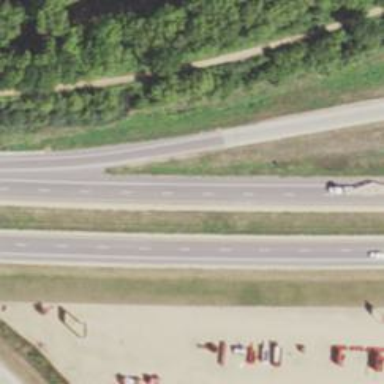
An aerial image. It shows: Trunk highway designated for motor vehicles.